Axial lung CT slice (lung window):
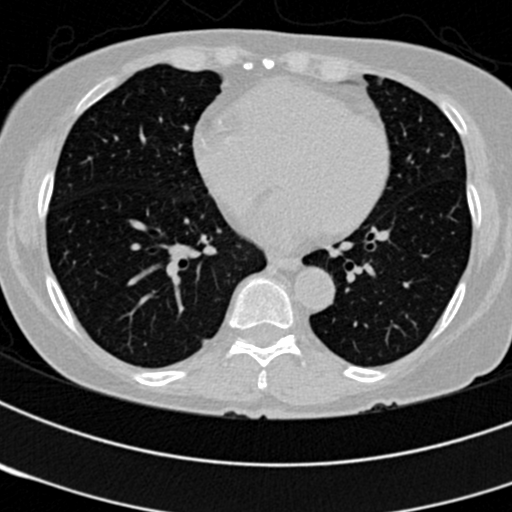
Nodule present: no